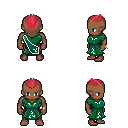
a pixel art fantasy rpg character, male body template, human, dark skin, sash dress, red pants, ruby red short mohawk hairstyle, bracelets, four views (front, back, left, right), 2x2 character sprite sheet, small pixel art, hard edges, no anti-aliasing